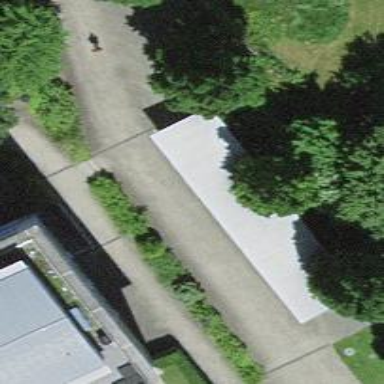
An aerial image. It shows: View of roof of building.